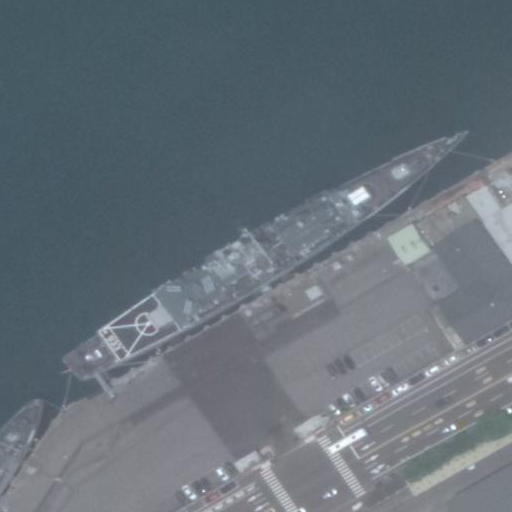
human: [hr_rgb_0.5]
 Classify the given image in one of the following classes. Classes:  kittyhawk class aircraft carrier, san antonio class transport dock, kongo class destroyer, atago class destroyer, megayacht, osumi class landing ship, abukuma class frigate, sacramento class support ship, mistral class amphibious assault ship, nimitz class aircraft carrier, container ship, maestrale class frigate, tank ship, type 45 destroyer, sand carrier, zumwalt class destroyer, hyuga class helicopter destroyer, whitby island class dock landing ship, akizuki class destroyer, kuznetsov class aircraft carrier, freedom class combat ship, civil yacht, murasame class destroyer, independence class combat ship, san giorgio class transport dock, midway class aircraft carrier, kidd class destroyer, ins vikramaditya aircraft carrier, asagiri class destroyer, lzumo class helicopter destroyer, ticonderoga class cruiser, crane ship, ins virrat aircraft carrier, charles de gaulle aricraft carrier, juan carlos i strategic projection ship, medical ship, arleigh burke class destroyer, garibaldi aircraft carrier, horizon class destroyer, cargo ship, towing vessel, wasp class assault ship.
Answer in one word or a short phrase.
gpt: Kidd class destroyer